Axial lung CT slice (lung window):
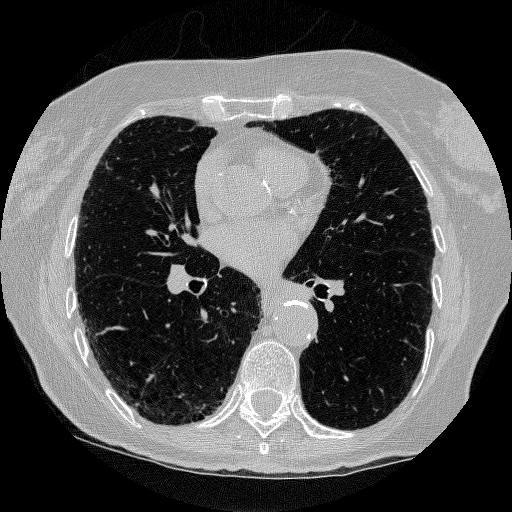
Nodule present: no